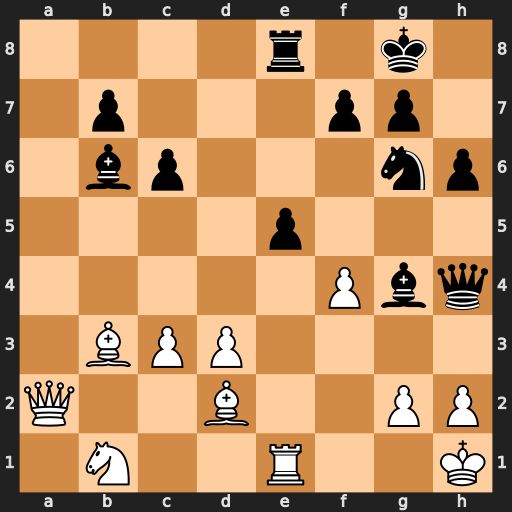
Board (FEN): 4r1k1/1p3pp1/1bp3np/4p3/5Pbq/1BPP4/Q2B2PP/1N2R2K
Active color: w
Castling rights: -
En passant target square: -
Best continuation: Bxf7+ Kh7 Bxe8